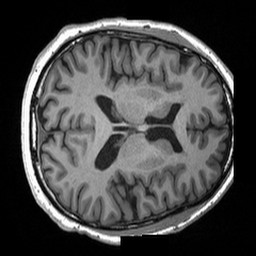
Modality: T1w
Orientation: axial
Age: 35
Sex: male
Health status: healthy
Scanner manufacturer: siemens
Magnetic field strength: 3 T
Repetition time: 2 s
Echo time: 0.00203 s